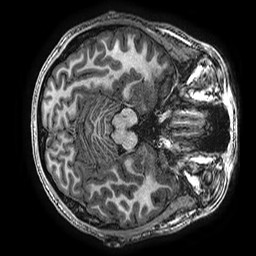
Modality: T1w
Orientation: axial
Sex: male
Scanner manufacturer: ge
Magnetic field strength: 3 T
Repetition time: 0.007644 s
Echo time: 0.003468 s